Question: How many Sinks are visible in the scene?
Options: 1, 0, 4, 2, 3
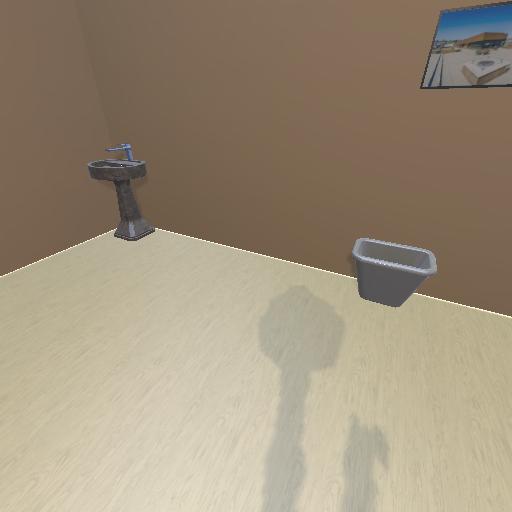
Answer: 1